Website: apple
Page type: customer-info-address
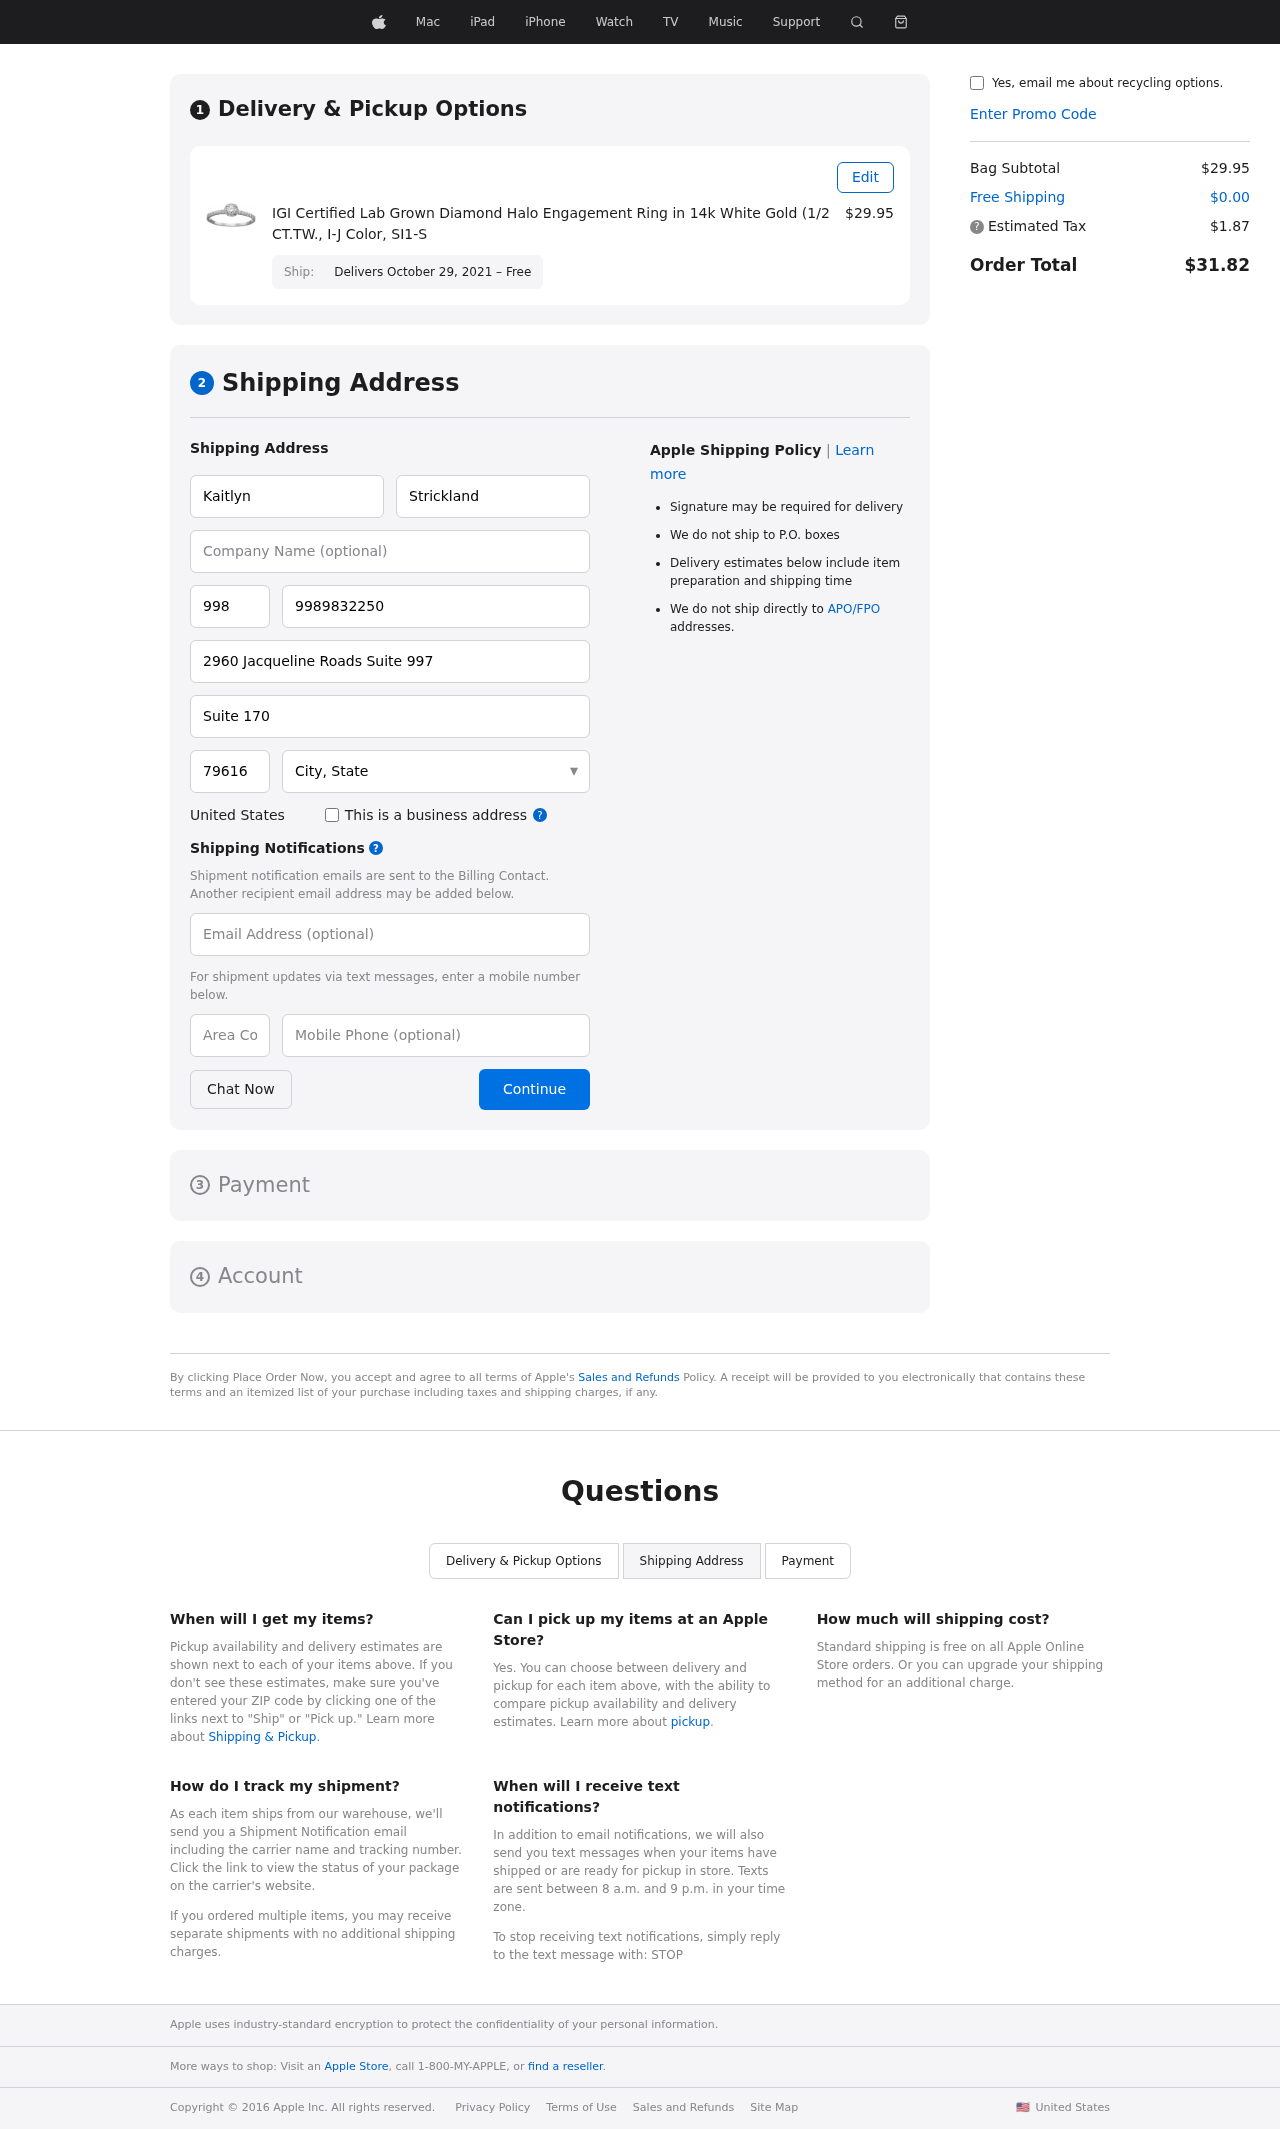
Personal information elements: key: PII_CITY_STATE
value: Jonesborough, TX
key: PII_COUNTRY
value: United States
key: PII_EMAIL
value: kaitlyn.strickland@gmail.com
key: PII_FIRSTNAME
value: Kaitlyn
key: PII_LASTNAME
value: Strickland
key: PII_PHONE
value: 9989832250
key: PII_PHONE_ALT
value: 6284219087
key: PII_PHONE_ALT_AREA
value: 628
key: PII_PHONE_AREA
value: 998
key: PII_POSTCODE
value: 79616
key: PII_STREET
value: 2960 Jacqueline Roads Suite 997
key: PII_STREET2
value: Suite 170
Product elements: key: PRODUCT1_NAME
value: IGI Certified Lab Grown Diamond Halo Engagement Ring in 14k White Gold (1/2 CT.TW., I-J Color, SI1-S
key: PRODUCT1_PRICE
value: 29.95
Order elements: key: ORDER_DELIVERY_DATE
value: Delivers October 29, 2021 – Free
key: ORDER_SUBTOTAL
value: $29.95
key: ORDER_SHIPPING_COST
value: $0.00
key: ORDER_TAX
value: $1.87
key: ORDER_TOTAL
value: $31.82